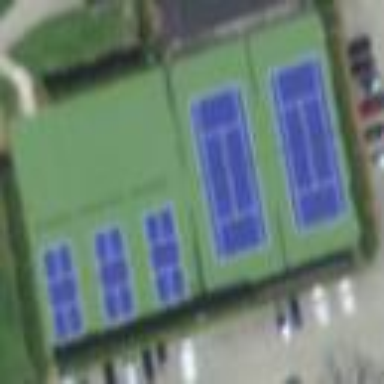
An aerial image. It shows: Tennis court on pitch designated for leisure land.